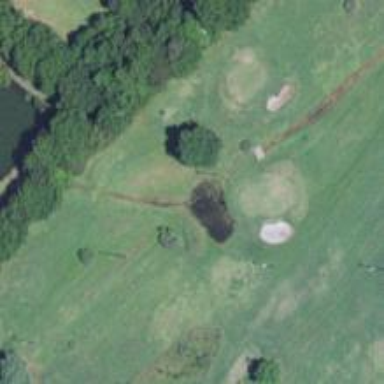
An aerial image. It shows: Golf hole.